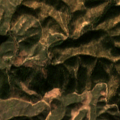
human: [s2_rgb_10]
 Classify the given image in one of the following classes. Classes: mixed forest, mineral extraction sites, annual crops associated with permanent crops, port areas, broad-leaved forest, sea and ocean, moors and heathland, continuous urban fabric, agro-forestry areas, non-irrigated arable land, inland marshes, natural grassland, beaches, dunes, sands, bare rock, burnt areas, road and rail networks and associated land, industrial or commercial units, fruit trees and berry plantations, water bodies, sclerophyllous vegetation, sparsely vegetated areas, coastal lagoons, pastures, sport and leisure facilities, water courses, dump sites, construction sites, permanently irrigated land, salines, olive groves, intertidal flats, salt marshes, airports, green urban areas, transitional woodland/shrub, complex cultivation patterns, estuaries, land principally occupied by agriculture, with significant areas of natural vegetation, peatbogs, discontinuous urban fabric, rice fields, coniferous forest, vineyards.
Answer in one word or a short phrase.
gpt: sclerophyllous vegetation, transitional woodland/shrub